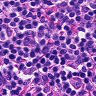
Metastatic tissue present: no